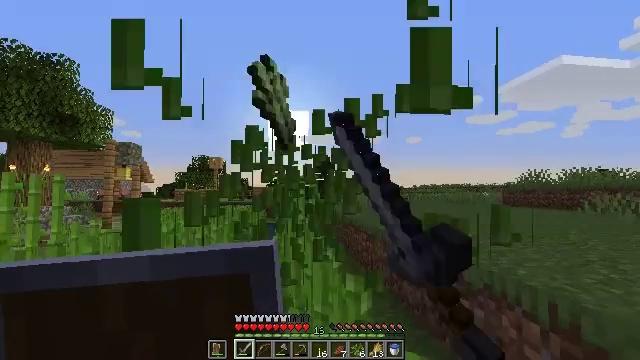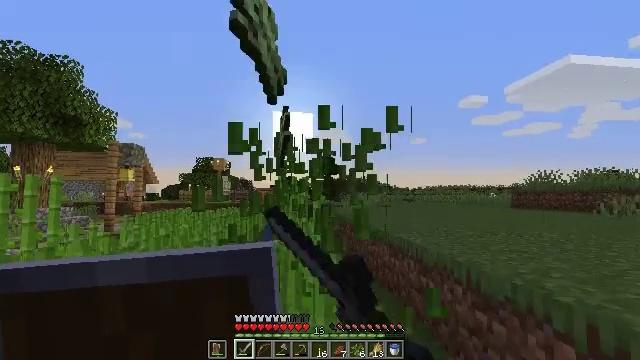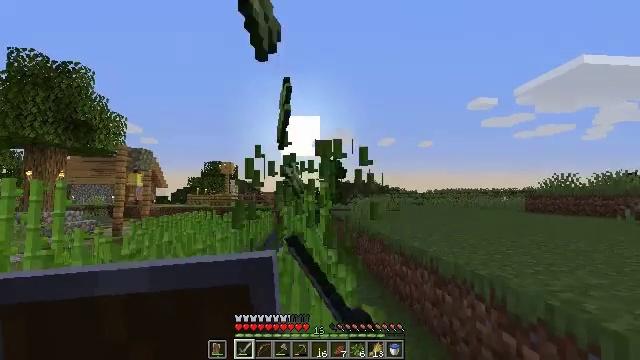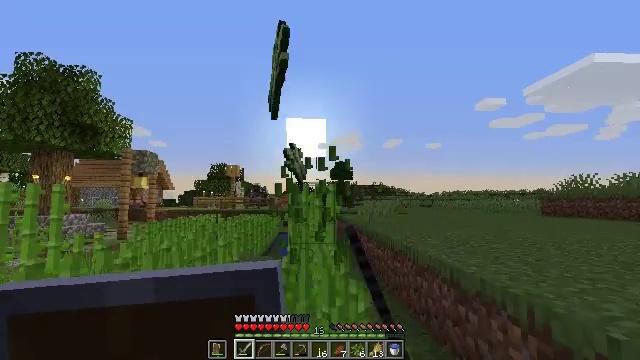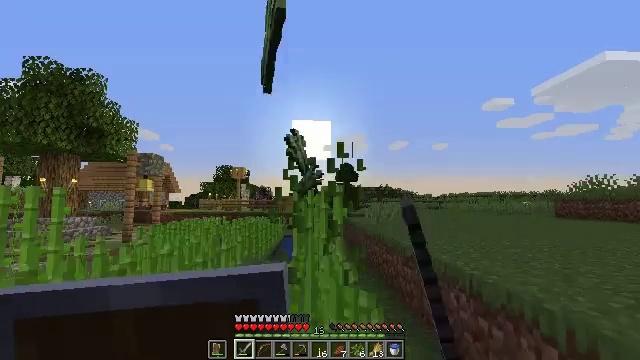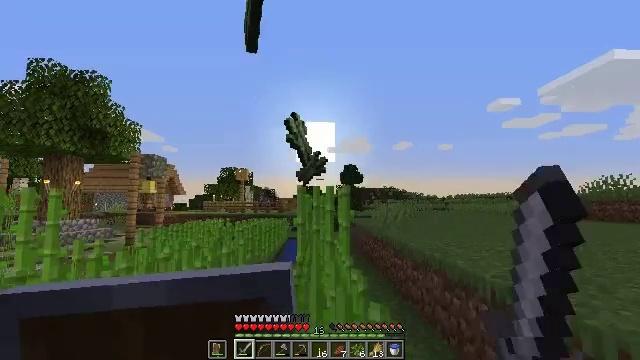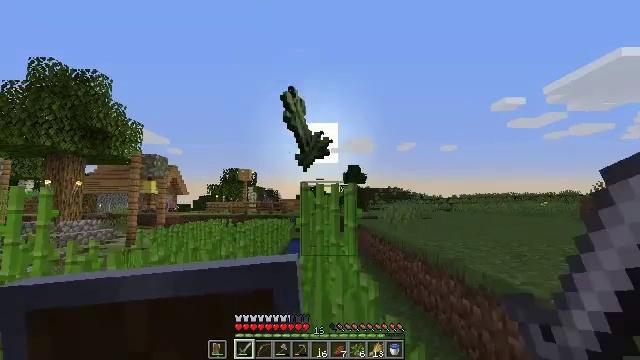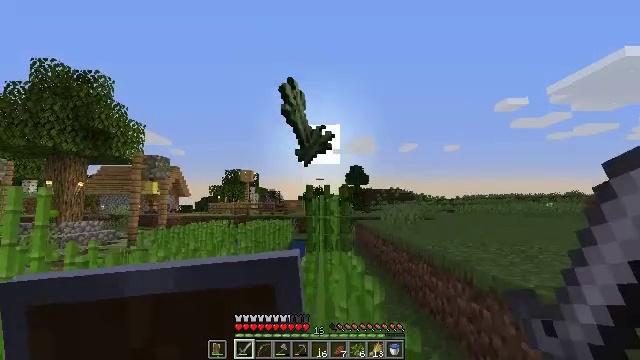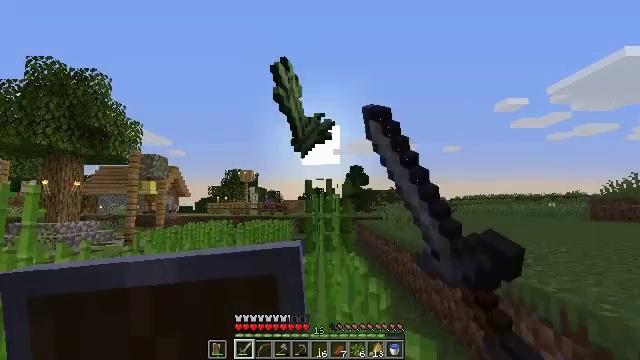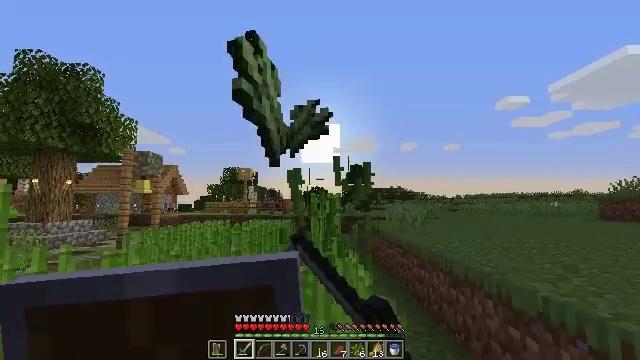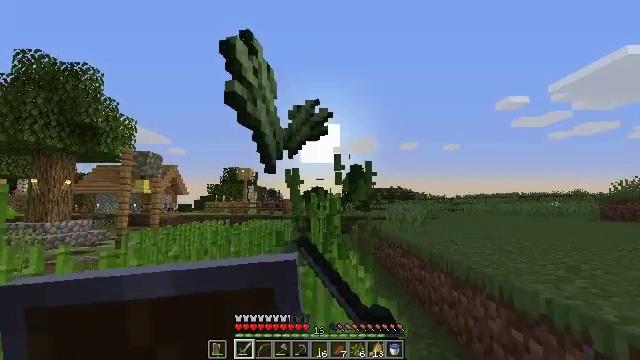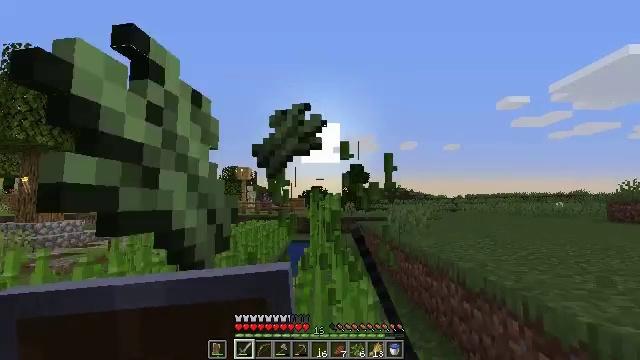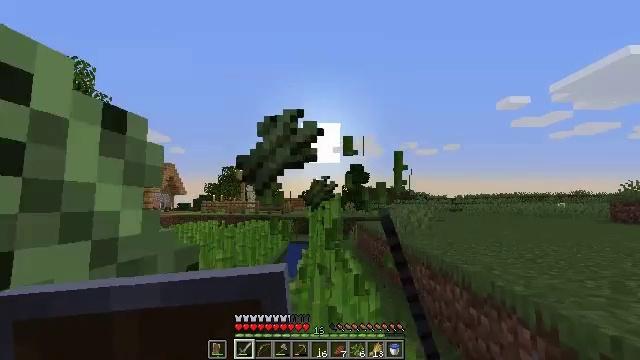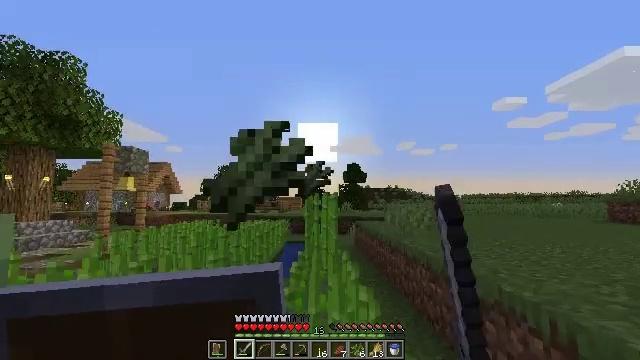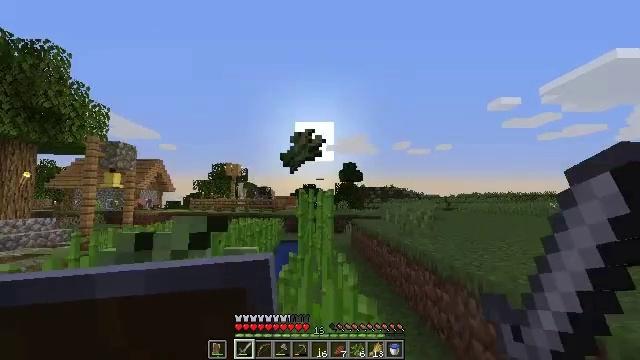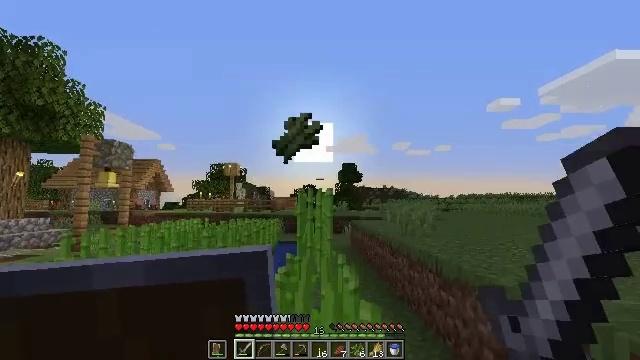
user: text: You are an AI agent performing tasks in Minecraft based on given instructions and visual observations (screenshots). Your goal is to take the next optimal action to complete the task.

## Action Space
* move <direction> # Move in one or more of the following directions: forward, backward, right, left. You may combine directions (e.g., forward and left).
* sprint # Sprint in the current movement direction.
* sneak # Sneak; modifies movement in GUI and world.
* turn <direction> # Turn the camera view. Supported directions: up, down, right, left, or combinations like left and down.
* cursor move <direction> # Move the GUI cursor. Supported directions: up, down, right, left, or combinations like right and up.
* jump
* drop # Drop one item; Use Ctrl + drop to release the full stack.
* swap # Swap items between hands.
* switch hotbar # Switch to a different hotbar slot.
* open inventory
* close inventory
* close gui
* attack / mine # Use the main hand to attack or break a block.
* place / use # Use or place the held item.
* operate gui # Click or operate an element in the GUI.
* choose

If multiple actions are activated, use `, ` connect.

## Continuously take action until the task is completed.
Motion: motion action
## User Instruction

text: Mine the sugar cane near rivers.
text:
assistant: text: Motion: move forward, attack / mine
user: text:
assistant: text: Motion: move forward, turn left, attack / mine
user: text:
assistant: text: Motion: move forward, turn left, attack / mine
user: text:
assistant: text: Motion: move forward, turn left, attack / mine
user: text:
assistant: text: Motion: move forward, attack / mine
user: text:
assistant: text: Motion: move forward, attack / mine
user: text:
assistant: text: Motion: move forward, attack / mine
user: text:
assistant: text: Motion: move forward, attack / mine
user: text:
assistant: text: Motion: move forward, attack / mine
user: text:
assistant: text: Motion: move forward, attack / mine
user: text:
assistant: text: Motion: move forward, attack / mine
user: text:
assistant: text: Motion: move forward, attack / mine
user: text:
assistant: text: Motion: move forward, attack / mine
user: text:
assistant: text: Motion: move forward, attack / mine
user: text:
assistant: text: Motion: move forward, attack / mine
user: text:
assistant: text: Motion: move forward, attack / mine
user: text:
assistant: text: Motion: move forward, attack / mine
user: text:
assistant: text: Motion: move forward, attack / mine
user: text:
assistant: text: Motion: move forward, attack / mine
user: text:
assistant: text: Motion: move forward, attack / mine
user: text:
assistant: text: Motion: move forward, attack / mine
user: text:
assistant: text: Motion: move forward, turn down, attack / mine
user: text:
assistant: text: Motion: move forward, attack / mine
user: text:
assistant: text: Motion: move forward, attack / mine
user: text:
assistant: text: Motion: move forward, attack / mine
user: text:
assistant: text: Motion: move forward, attack / mine
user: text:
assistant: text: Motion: move forward, attack / mine
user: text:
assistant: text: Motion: move forward, attack / mine
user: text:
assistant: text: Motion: move forward, attack / mine
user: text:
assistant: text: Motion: move forward, attack / mine